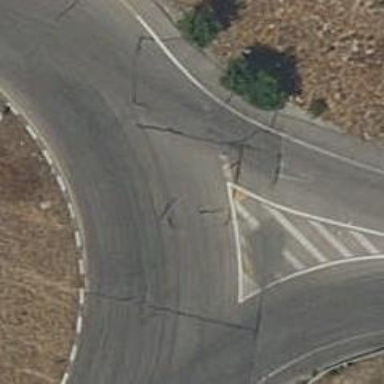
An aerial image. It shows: Roundabout.